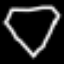
Label: diamond